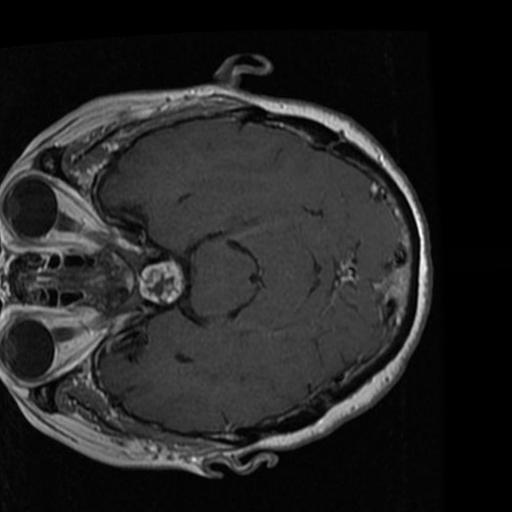
Label: brain_tumor